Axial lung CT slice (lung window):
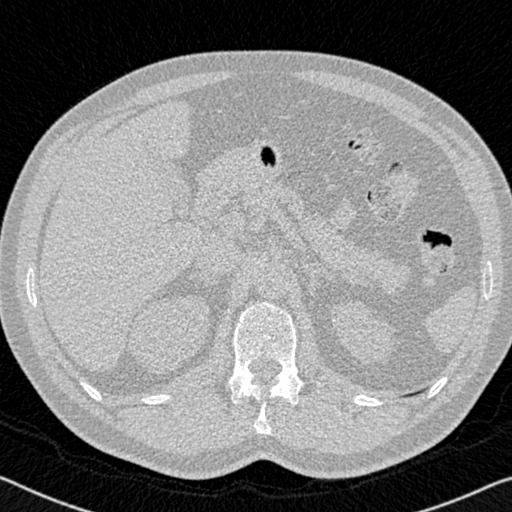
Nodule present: no